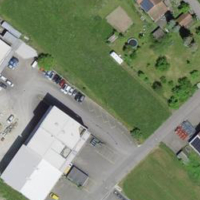
EUNIS habitat code: 55
Species observed at this site:
Ficus carica